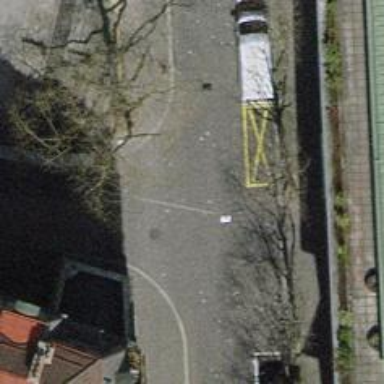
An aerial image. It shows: Parking aisle with surface of sett.